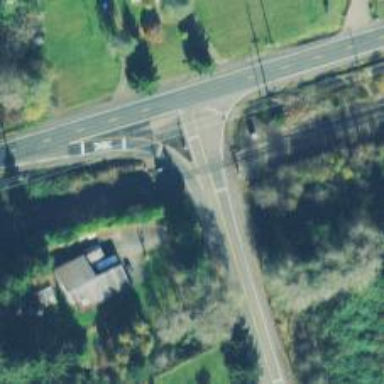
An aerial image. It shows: Tertiary link road.